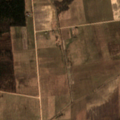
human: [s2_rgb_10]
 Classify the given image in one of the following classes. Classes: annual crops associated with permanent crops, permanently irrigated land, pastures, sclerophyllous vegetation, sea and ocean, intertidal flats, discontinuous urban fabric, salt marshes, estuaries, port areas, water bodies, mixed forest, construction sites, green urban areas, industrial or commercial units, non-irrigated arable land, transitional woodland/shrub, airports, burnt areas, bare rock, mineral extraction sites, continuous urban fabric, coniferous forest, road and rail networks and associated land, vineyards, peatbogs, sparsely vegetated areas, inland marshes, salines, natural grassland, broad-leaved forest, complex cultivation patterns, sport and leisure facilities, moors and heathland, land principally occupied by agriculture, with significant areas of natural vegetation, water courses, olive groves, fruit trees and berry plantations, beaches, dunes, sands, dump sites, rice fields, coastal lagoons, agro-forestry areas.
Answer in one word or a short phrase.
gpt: non-irrigated arable land, coniferous forest, transitional woodland/shrub